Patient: sex F, age 56
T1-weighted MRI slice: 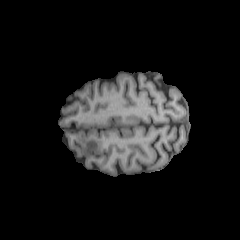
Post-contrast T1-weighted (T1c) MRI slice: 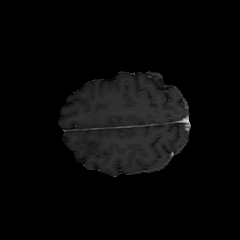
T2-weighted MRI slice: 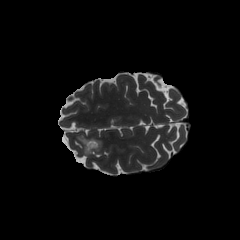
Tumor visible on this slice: yes
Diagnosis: Oligodendroglioma, IDH-mutant, 1p/19q-codeleted
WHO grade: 2